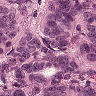
Metastatic tissue present: yes